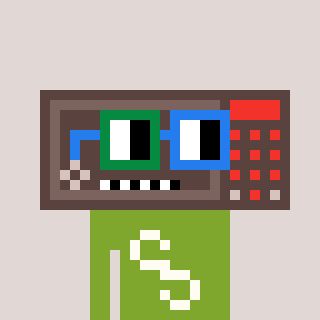
a pixel art character with square green and blue glasses, a wallsafe-shaped head and a slimegreen-colored body on a warm background